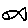
Label: fish